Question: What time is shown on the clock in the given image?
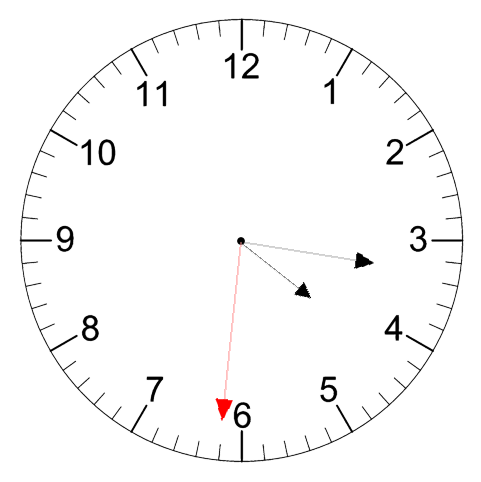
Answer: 04:16:31